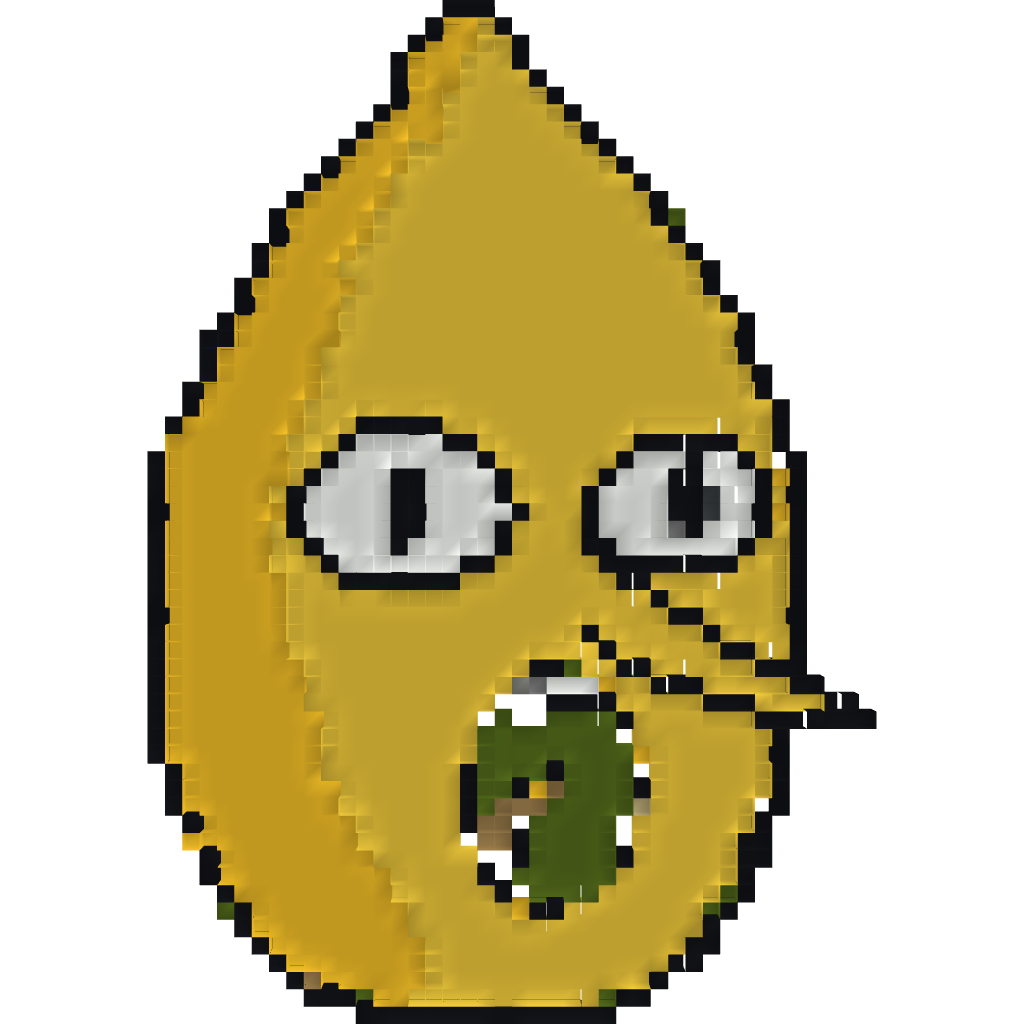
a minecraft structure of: Lemongrab Head (Adventure Time)